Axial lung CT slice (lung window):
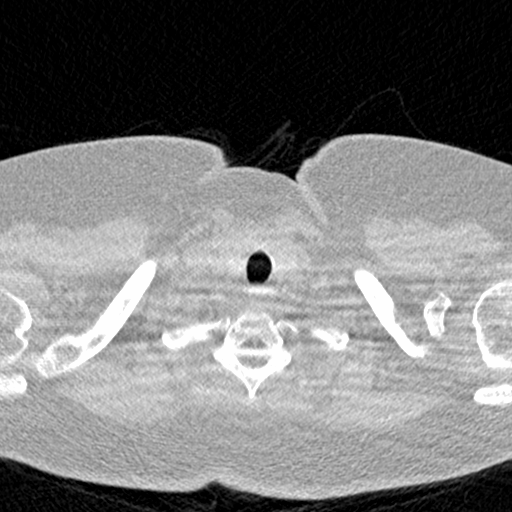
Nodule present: no